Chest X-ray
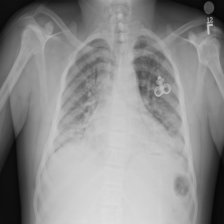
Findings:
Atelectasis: negative
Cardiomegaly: negative
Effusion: negative
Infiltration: negative
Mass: negative
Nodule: negative
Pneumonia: negative
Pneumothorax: negative
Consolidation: negative
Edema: negative
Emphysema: negative
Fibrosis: negative
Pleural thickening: negative
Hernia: negative